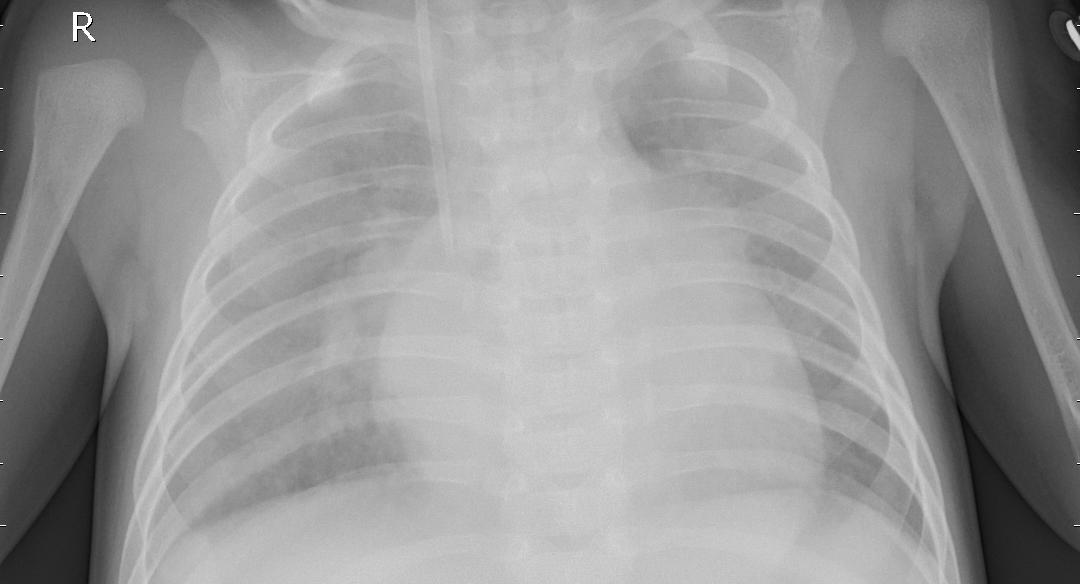
Diagnosis: PNEUMONIA